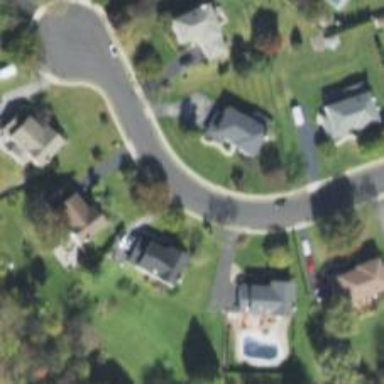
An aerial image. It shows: Residential road with separate sidewalk.